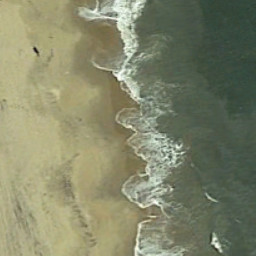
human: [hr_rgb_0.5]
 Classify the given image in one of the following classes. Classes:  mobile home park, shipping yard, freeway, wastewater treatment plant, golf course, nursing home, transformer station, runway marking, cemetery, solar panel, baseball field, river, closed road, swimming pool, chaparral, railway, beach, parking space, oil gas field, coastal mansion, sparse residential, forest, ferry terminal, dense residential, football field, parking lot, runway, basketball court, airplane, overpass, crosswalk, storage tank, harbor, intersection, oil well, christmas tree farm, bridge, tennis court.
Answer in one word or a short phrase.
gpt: beach